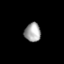
Tissue: prostate
Cell type: Myeloid cells
Senescence score: 0.7769
Nuclear area (px): 300
Mean DAPI intensity: 163.243